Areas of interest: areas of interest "Jin Xian Commercial Pedestrian Street Ground Parking Lot"
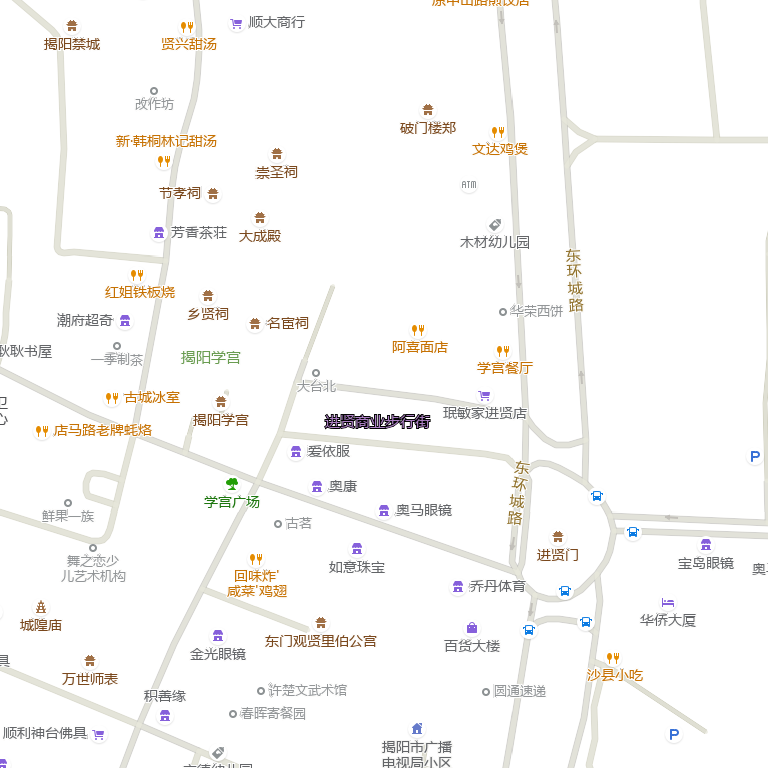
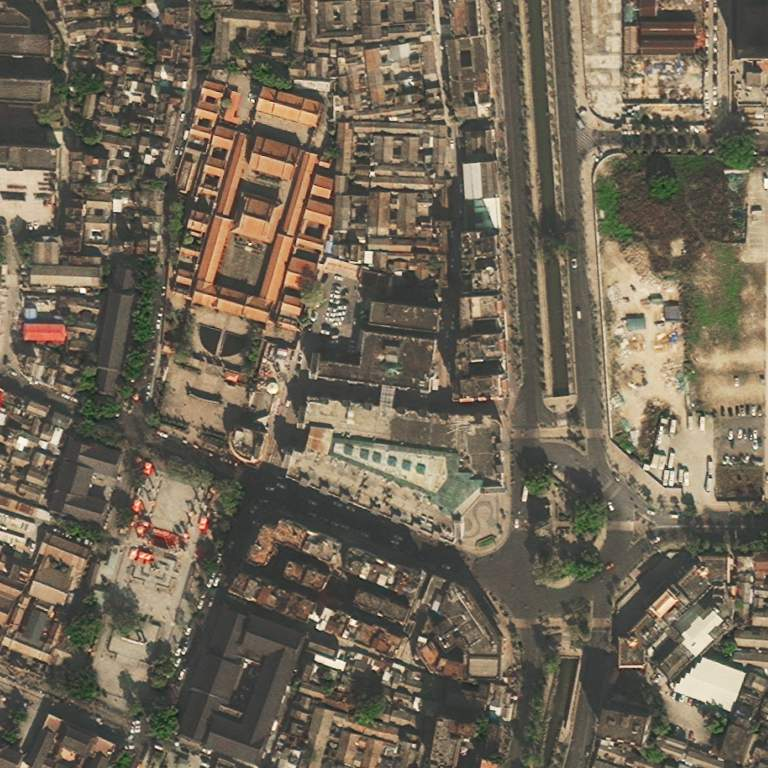